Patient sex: M
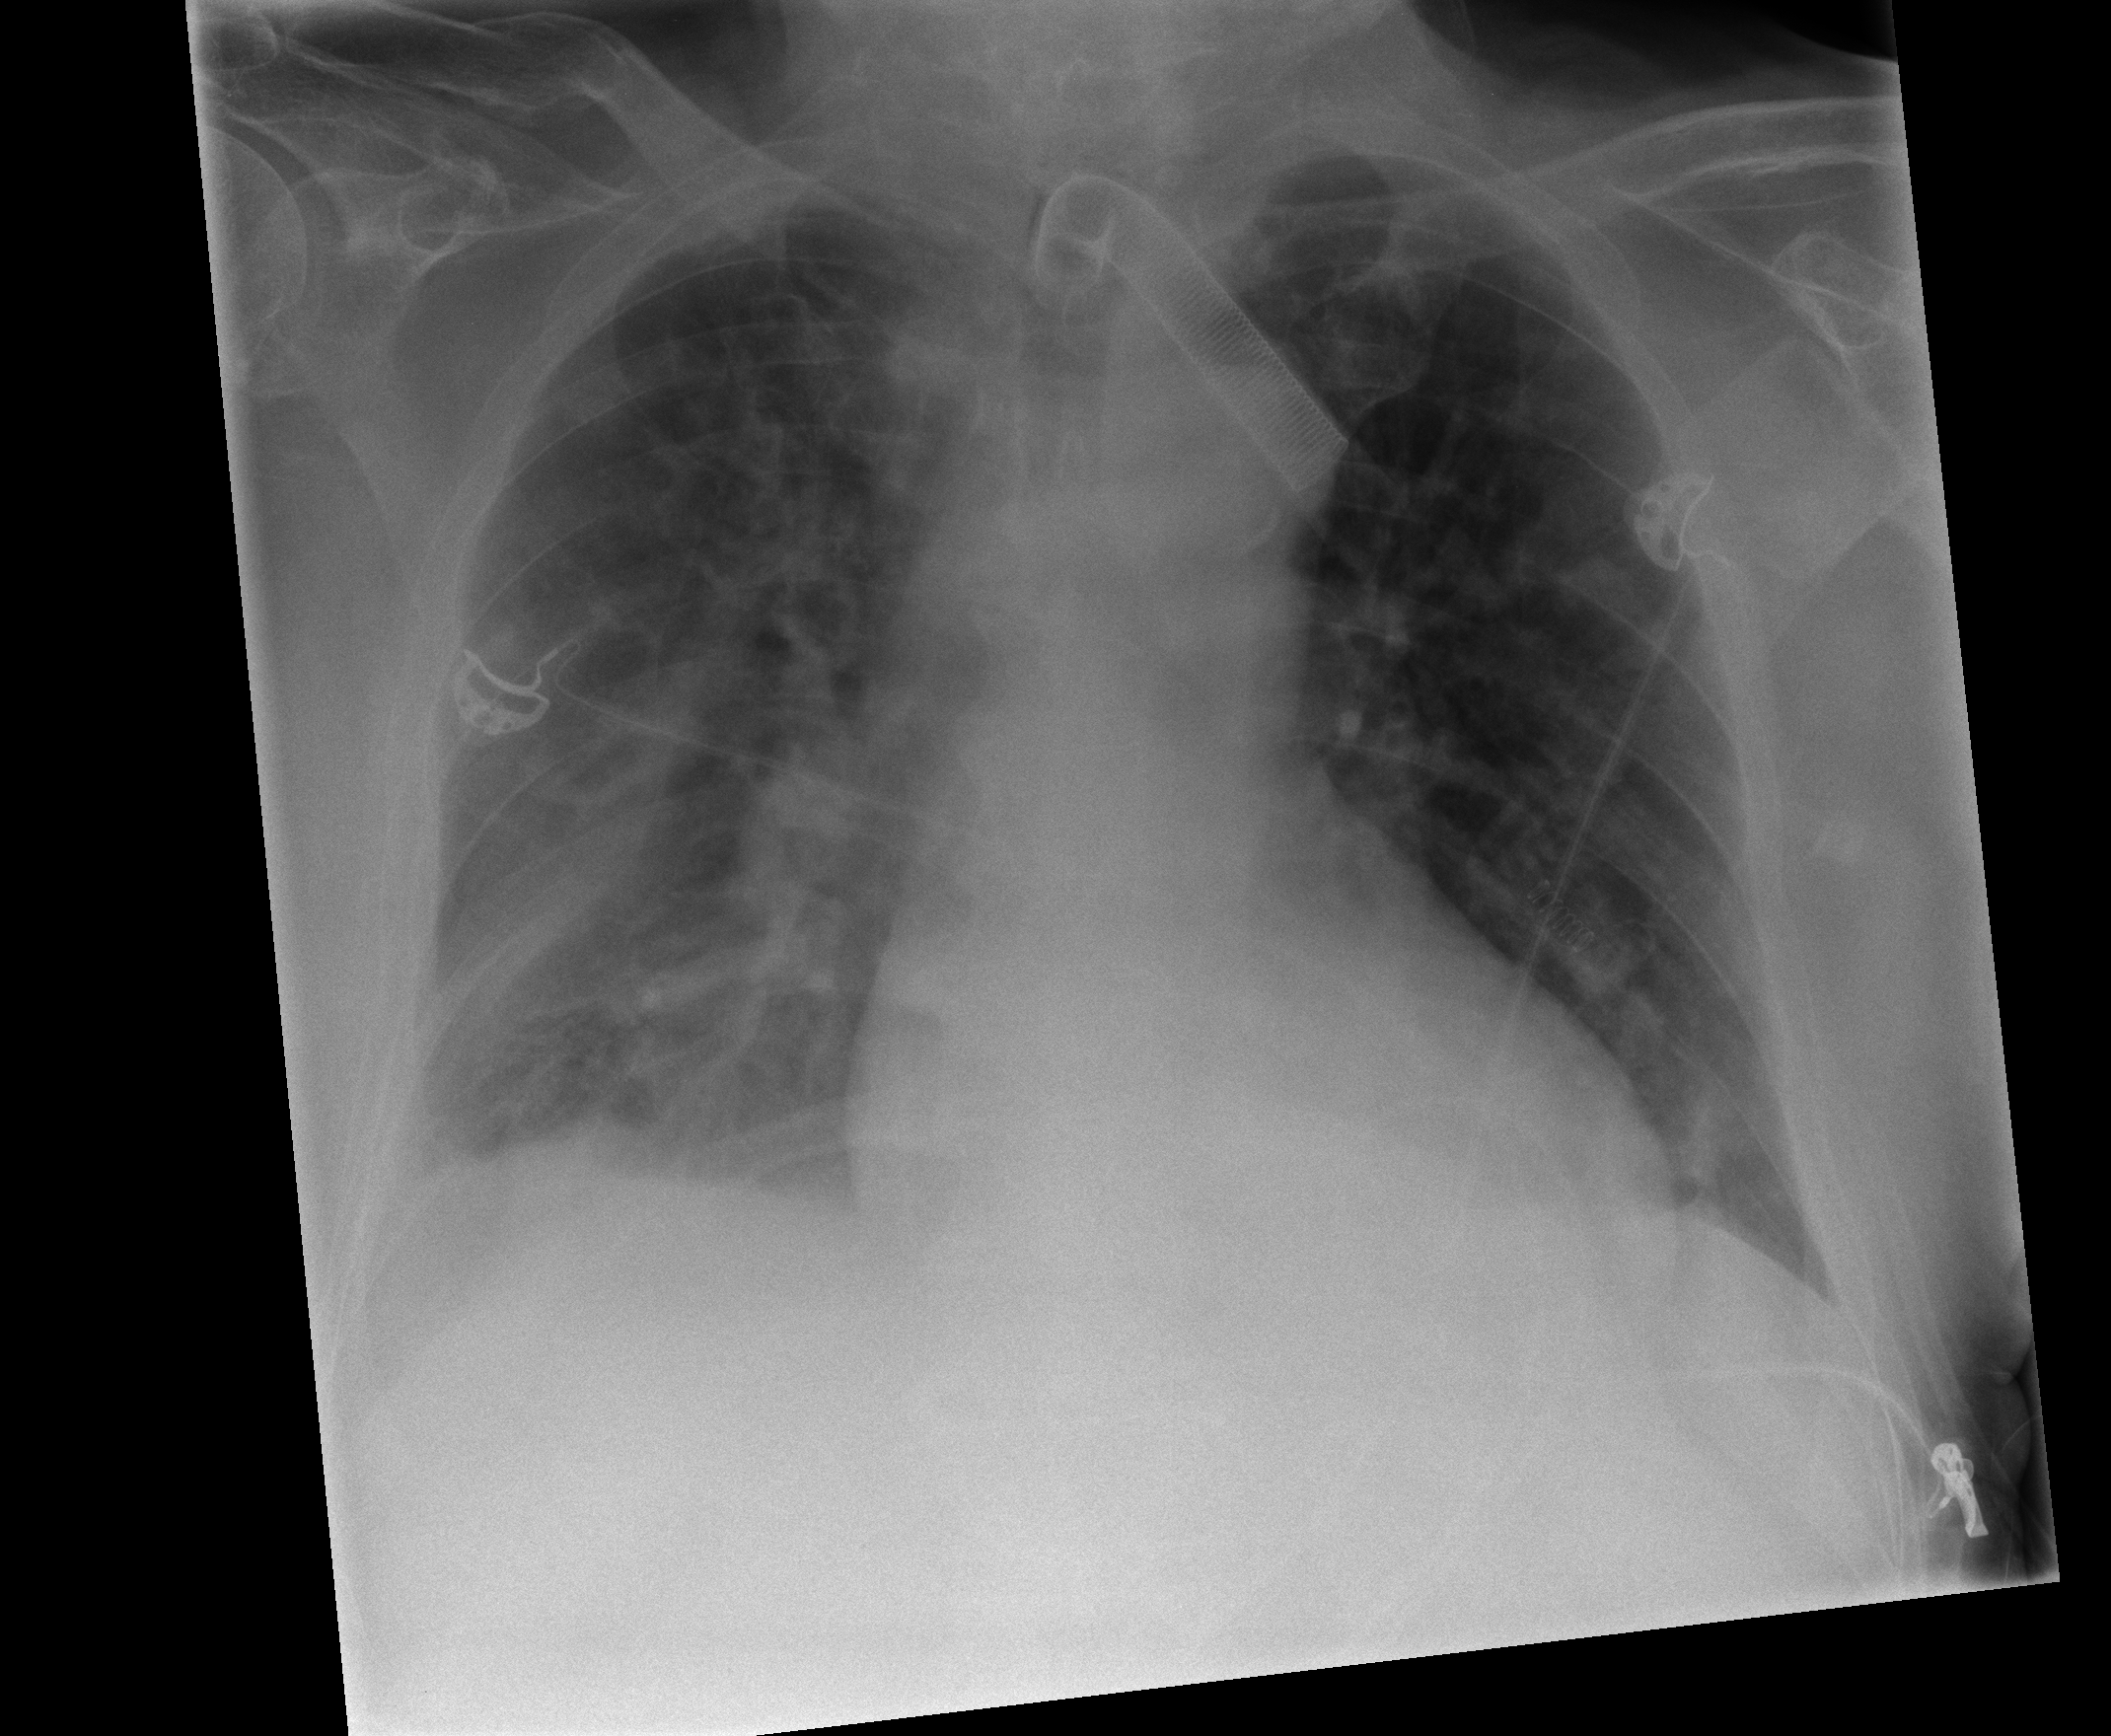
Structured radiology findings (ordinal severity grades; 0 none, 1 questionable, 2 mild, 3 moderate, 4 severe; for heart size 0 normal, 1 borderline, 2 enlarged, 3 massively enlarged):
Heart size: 1
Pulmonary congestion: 2
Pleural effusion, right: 2
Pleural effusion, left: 0
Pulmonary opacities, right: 2
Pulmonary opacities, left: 2
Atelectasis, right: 3
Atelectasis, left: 2